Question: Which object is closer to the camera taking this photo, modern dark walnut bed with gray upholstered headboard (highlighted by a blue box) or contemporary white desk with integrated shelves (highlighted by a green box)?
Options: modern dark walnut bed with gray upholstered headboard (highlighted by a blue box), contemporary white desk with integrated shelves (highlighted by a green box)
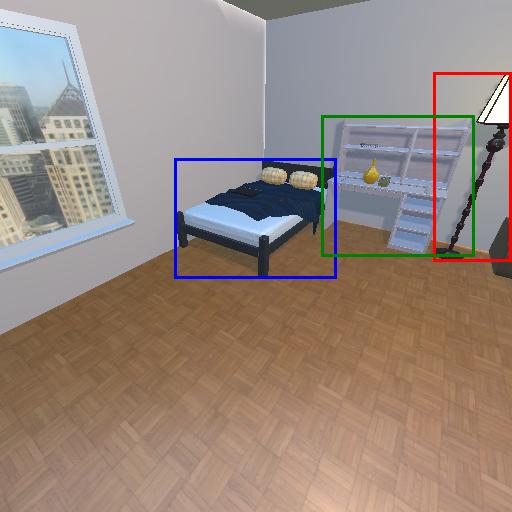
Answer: modern dark walnut bed with gray upholstered headboard (highlighted by a blue box)